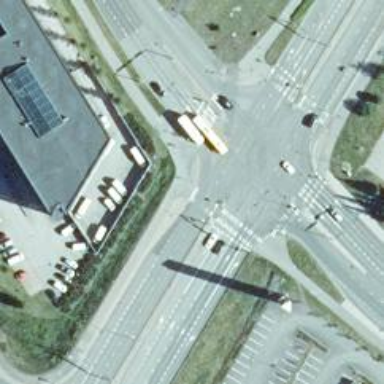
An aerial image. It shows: Crossing on asphalt cycleway.